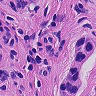
Metastatic tissue present: yes